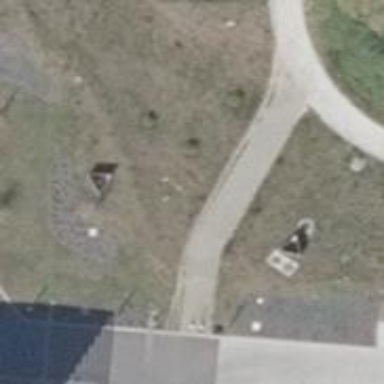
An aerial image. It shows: Footway.